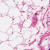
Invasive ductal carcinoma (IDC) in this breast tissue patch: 0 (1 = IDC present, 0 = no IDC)